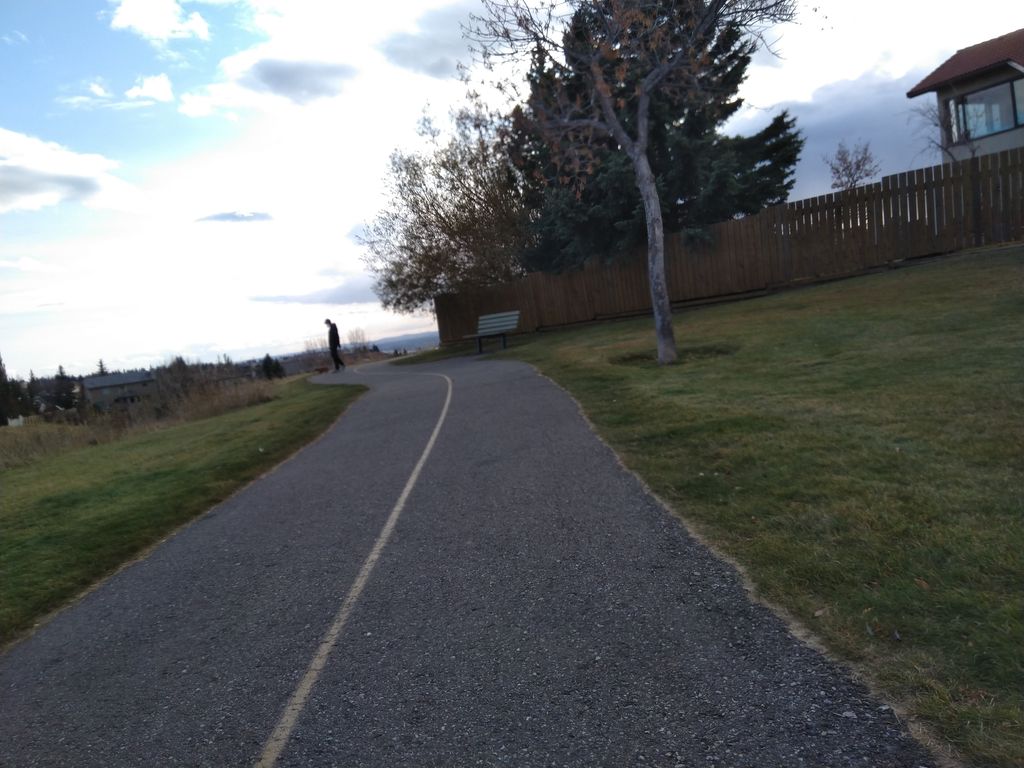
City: calgary